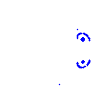
Particle: pion